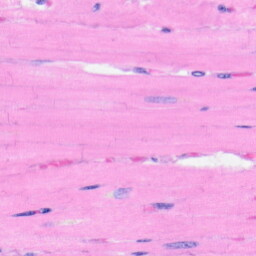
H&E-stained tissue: Heart